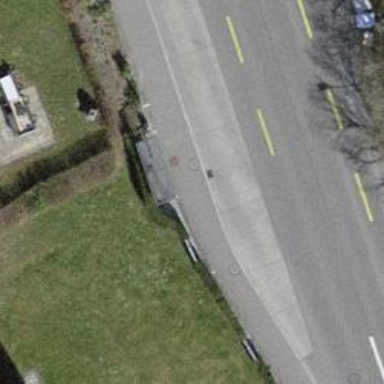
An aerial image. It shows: Platform with shelter for public transport.